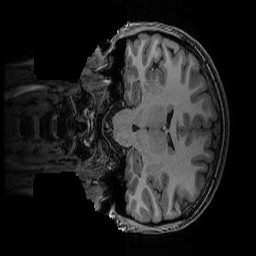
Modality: T1w
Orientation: coronal
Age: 18
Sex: female
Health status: ill
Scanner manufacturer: ge
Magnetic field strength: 3 T
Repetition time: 0.007664 s
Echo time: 0.00342 s